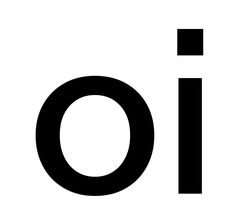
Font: InstrumentSans_Medium